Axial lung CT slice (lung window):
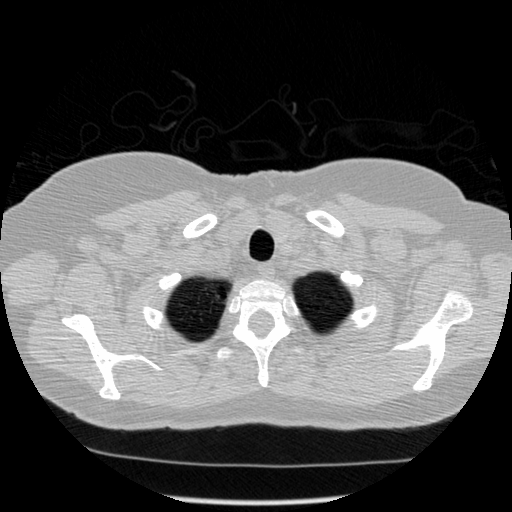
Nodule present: no